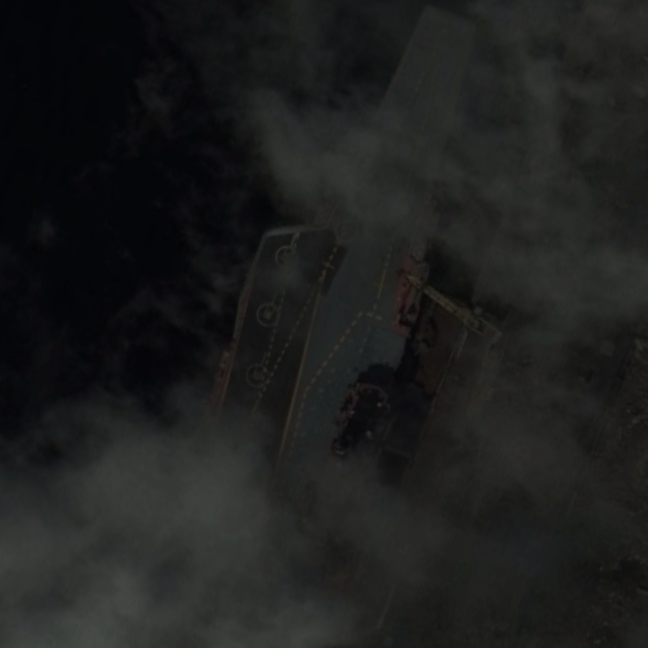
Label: aircraft_carrier